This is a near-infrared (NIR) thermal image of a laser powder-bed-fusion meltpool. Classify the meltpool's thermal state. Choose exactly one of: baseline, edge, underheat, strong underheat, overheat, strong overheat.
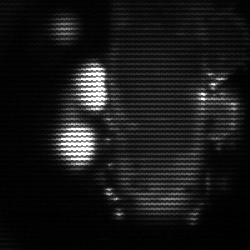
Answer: strong underheat